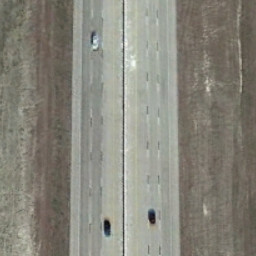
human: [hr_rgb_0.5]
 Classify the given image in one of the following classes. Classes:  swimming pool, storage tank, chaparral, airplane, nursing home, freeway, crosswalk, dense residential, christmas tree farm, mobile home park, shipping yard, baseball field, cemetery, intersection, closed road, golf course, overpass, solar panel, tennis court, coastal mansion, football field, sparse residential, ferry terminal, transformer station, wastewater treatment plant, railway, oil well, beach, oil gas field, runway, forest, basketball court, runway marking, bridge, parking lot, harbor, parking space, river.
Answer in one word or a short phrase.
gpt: freeway